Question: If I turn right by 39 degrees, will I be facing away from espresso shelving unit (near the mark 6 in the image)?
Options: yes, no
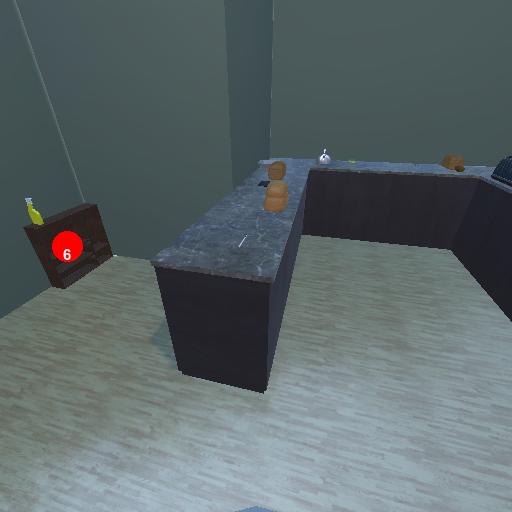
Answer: yes